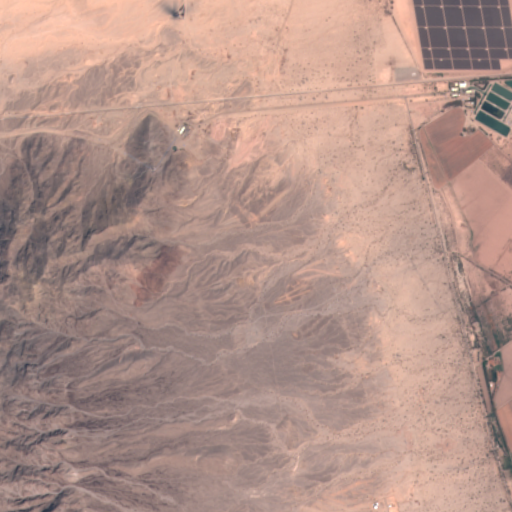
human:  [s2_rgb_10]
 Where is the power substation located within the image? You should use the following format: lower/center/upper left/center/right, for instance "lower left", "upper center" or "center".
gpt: The power substation is located in the upper right of the image.
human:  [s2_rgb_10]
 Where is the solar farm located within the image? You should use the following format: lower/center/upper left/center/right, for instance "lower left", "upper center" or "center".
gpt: The solar farm is located in the upper right of the image.
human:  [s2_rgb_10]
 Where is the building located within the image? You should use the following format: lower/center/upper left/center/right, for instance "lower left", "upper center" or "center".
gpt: The building is located in the upper center of the image.
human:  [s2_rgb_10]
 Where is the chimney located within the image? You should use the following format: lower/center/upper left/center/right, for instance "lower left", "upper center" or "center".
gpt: The chimney is located in the upper right of the image.
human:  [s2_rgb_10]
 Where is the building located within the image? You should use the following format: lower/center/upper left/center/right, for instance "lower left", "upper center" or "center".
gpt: The building is located in the upper right of the image.
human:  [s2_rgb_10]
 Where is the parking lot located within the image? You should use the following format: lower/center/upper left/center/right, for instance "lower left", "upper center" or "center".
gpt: There is no parking lot in the image.